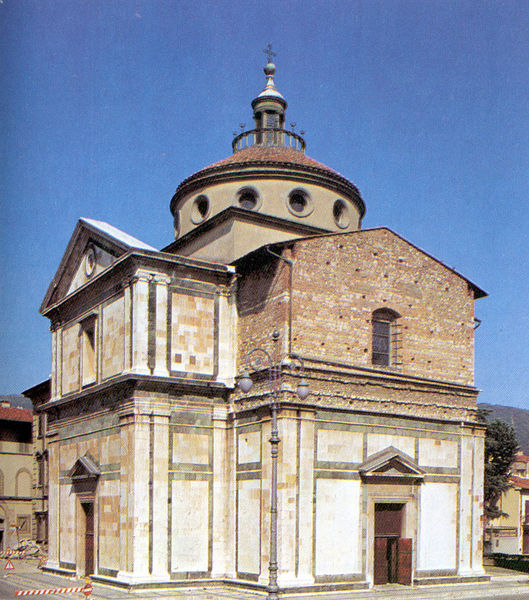
Titel: Santa Maria delle Carceri (Außenansicht)
Künstler: Giuliano da Sangallo
Standort: Prato
Institution: Santa Maria delle Carceri
Schlagwörter: baum, blau, himmel, schatten, dreieck, ocker, stadt, fenster, grau, laterne, laternen, licht, marmor, strasse, säulen, tür, weiss, zeichen, dach, gebäude, rot, beige, alt, wand, architektur, rahmen, stein, kirche, renaissance, rund, turm, ansicht, fassade, fassaden, italien, türen, dächer, giebel, mauer, ziegel, massiv, backstein, wolkenlos, platz, südfrankreich, loge, kuppel, treppe, stufen, tor, foto, fotografie, photographie, eingang, schild, eckig, medaillon, gehsteig, kreuz, türmchen, rundfenster, mauerwerk, kranz, neu, rom, photo, dreiecksgiebel, gemäuer, rustika, tore, schranke, gesims, farbfoto, christlich, kapelle, geschosse, aufnahme, absperrung, rosetten, schindel, kirce, baustelle, lisenen, bauarbeiten, zentralbau, romanisch, gotteshaus, tambour, kreuzform, bullaugen, rundturm, italienisch, renovierung, eckansicht, verkehrszeichen, runde fenster, dachschindel, inkrustation, laerne, vierungskuppel, durchfahrt verboten, tamburkuppel, kreuz+, goldenes dreieck